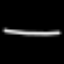
Label: line